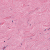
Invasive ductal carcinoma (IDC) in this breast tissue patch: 0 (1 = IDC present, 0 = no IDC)